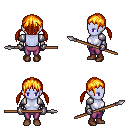
a pixel art fantasy rpg character, female body template, dark elf, purple skin, steel arm armor, magenta pants, light blonde twin-tailed hairstyle, metal gloves, brown shoes, spear, four views (front, back, left, right), 2x2 character sprite sheet, small pixel art, hard edges, no anti-aliasing